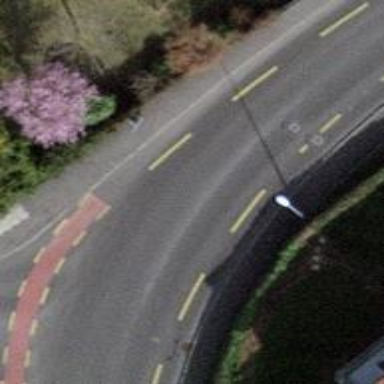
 having lanes for both sidewalks and cycleways."